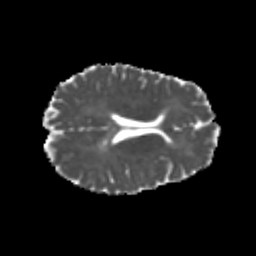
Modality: MD
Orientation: axial
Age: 23
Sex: female
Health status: healthy
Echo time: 0.074 s